【题型】填空题　【知识点】立体几何　【难度】easy
如图，圆锥的侧面展开图是一个扇形，已知圆锥的底面半径为 2，则扇形的弧长是 \_\_\_\_\_\_。

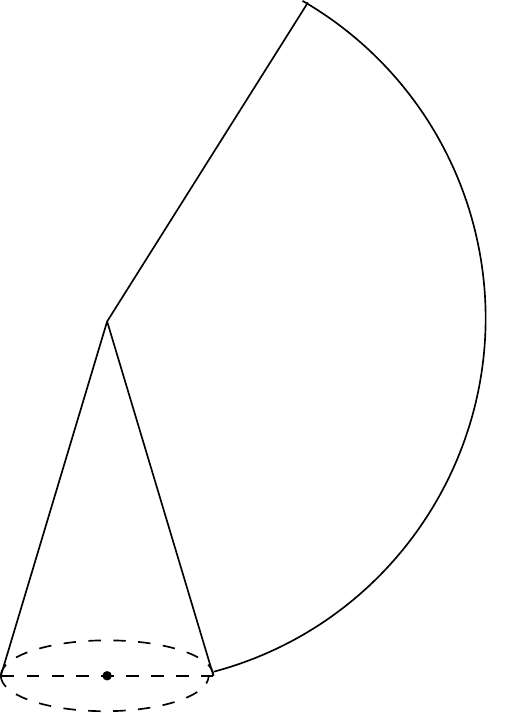
【解答】
解: 扇形的弧长 = 圆锥底面圆的周长 = $2\pi \times 2 = 4\pi$

故答案为: $4\pi$。